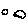
Label: cloud